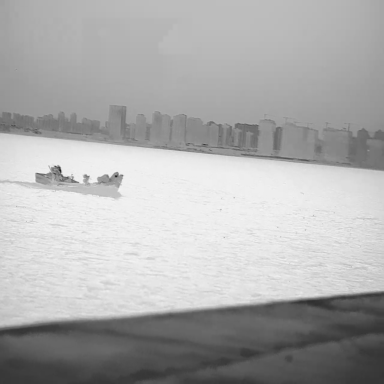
There is a bulk_carrier in the infrared image.